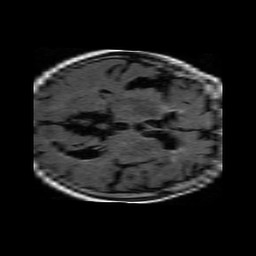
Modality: FLAIR
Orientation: axial
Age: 85
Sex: female
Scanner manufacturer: philips
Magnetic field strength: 1.5 T
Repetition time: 6 s
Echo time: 0.12 s